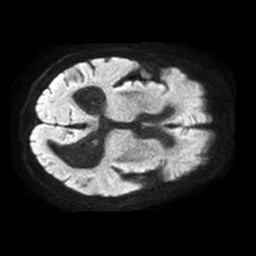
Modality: TRACE
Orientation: axial
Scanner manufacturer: philips
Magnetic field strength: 1.5 T
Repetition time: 3.406 s
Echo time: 0.06922 s